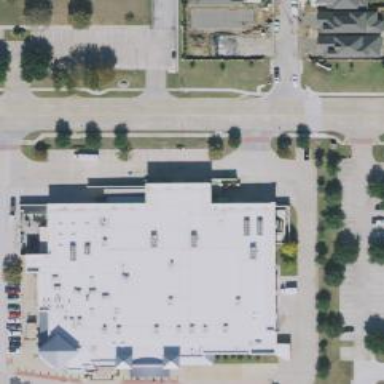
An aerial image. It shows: Supermarket located in building.